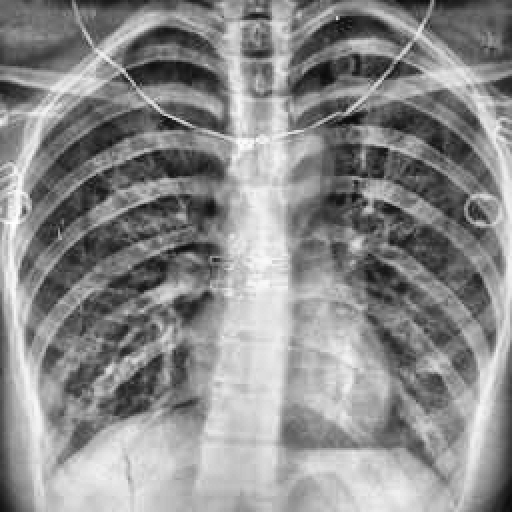
Finding: TUBERCULOSIS